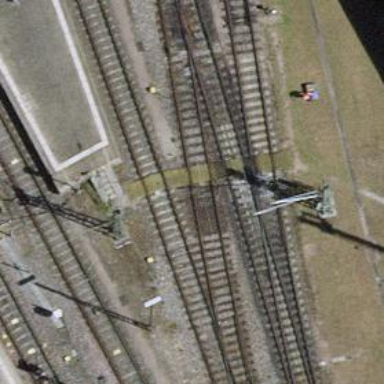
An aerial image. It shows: Crossing for the railway.